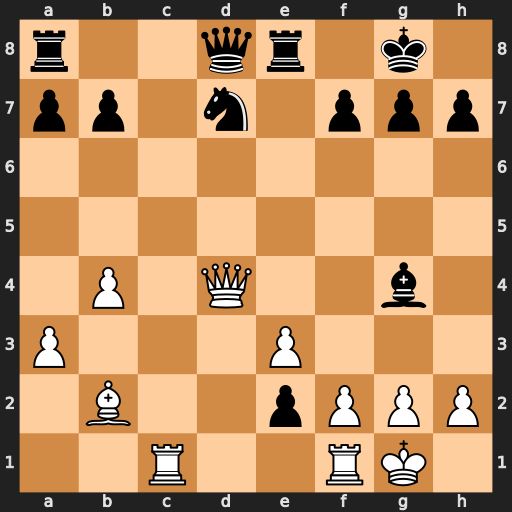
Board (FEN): r2qr1k1/pp1n1ppp/8/8/1P1Q2b1/P3P3/1B2pPPP/2R2RK1
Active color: w
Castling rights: -
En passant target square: -
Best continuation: Qxg7#